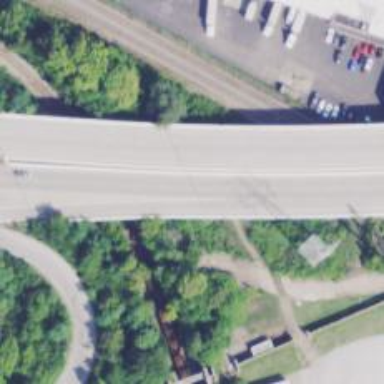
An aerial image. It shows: Viaduct bridge on motorway.